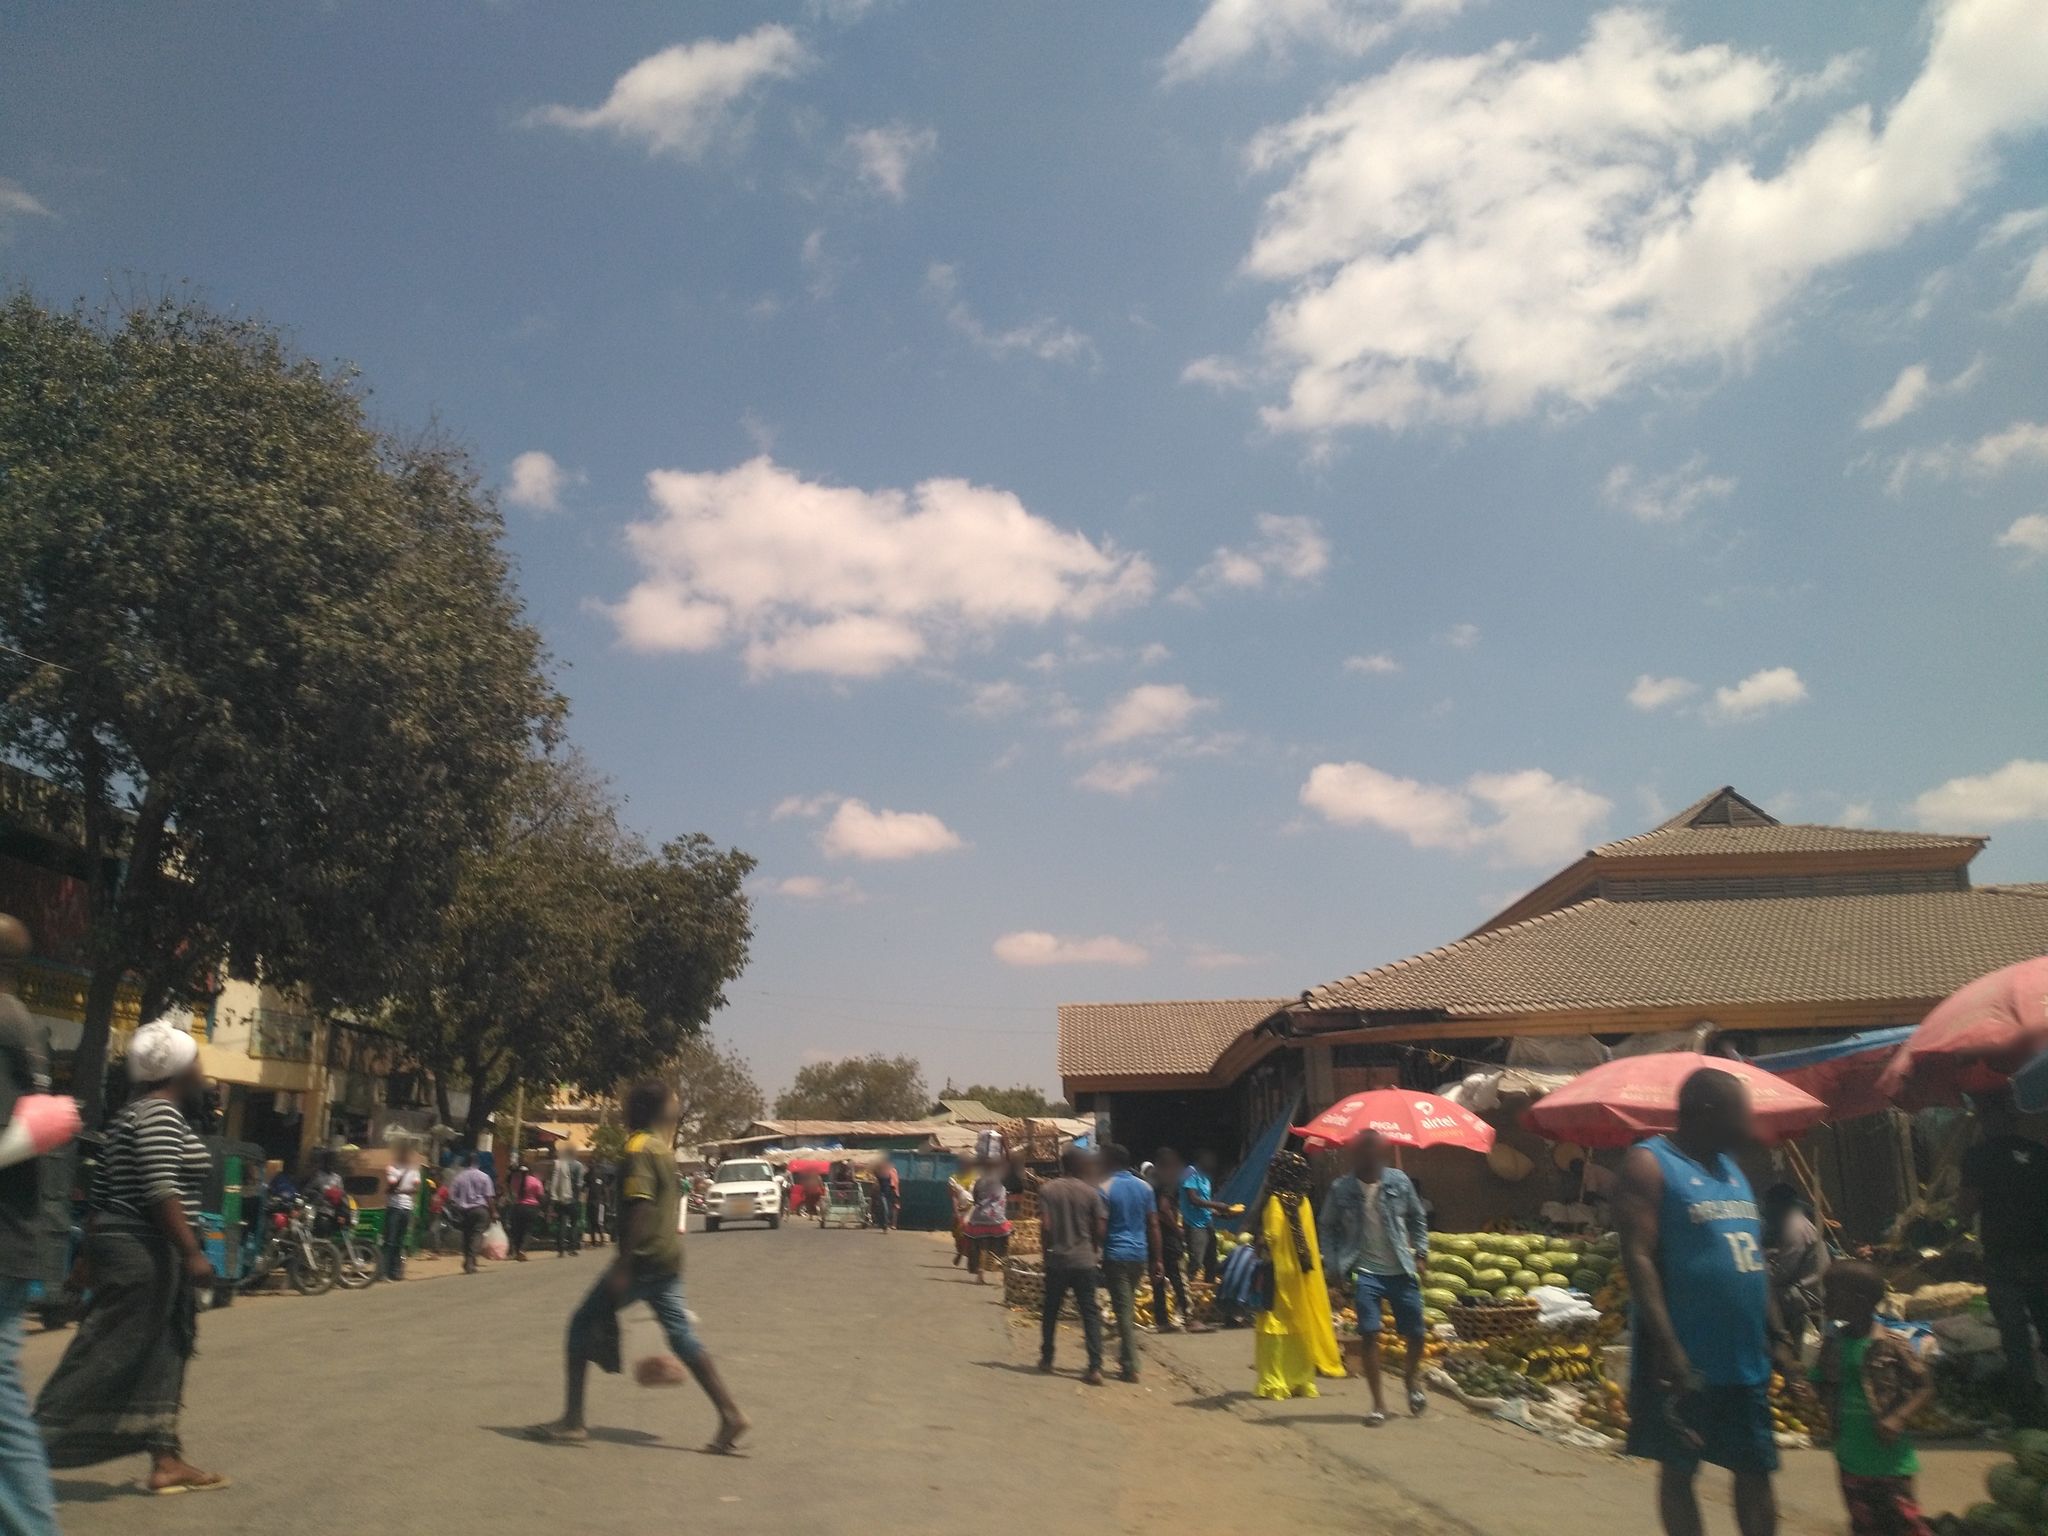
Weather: clear
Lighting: day
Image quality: good
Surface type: walking surface
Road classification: unclassified
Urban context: urban centre
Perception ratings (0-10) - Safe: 4.76, Lively: 3.75, Beautiful: 2.26, Boring: 0.74, Depressing: 2.04, Wealthy: 6.19